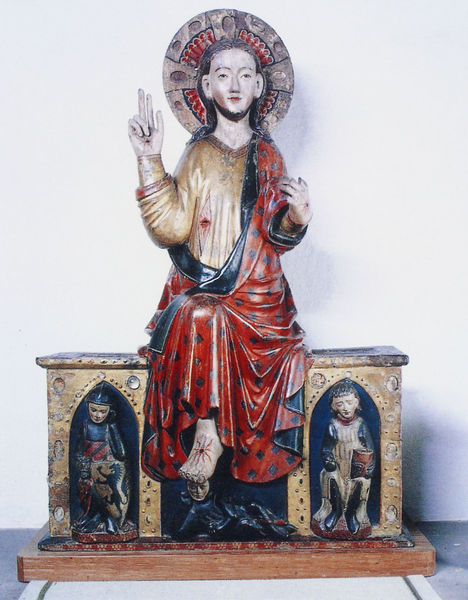
Titel: Auferstehender Christus
Standort: Wienhausen, Zisterzienserinnenkloster (EU - D - Nds)
Schlagwörter: blau, hand, kopf, umhang, wunde, holz, rot, muster, stein, figur, gewand, gold, mantel, sitzend, skulptur, bank, figuren, schild, blut, porzellan, ritter, altar, kasten, china, wappen, heiligenschein, nimbus, spitzbogen, christus, jesus, wundmale, krieger, segnen, muschel, maria, schwur, seitenwunde, segnend, schwören